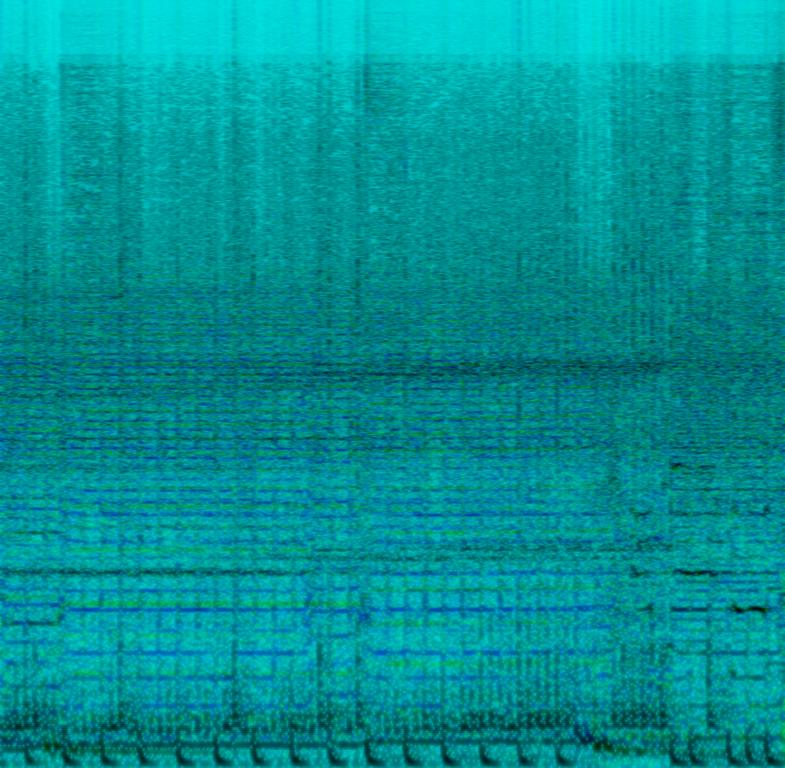
The Metal song features a manic drum roll followed by wide arpeggiated electric guitar melody in the beginning of the loop. When the beat drops, there is a flat male vocal singing over aggressive wide electric guitar chords, energetic bass guitar, energetic cymbals and punchy kick and snare hits. It sounds very energetic, like something you would go in a mosh pit for.